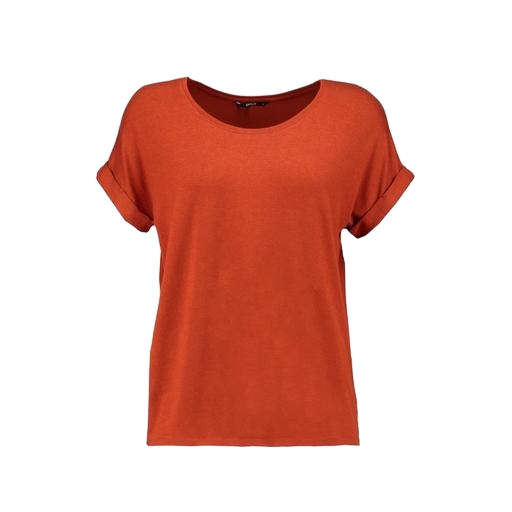
boxy fit t-shirt, loose fit t-shirt, cap-sleeved tee, white background